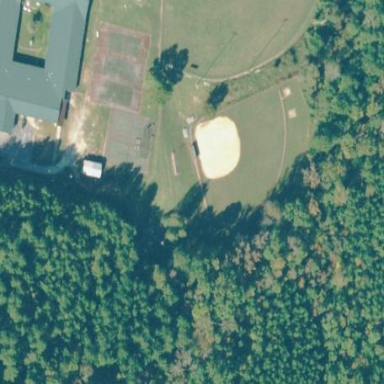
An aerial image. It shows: Baseball pitch for leisure land.